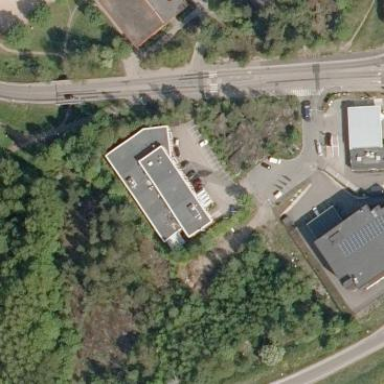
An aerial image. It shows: Office building.